Aerial crown-view tile of a tropical tree (Barro Colorado Island, Panama), acquired 20240918:
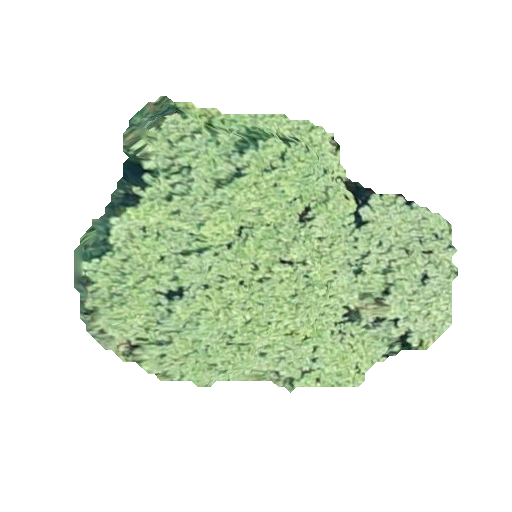
Species: Hieronyma alchorneoides
GBIF accepted scientific name: Hieronyma alchorneoides
Crown area: 126.312 m²